Question: I have a problem in Opera Mobile browser which is failing to display jQuery dialog icons. This is how this looks like:

As you can see, icon left from error, which should be close button (x) is missing, as well as the icon in the "OK" button. Also, "Automatic" button in the background (lower right part of the screenshot) also lacks its icon.
Any idea what might be the problem, having in mind that this is only happening with Opera?
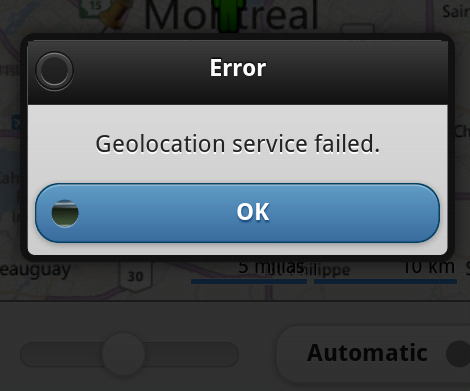
Answer: I found the solution. When I was downloading jQuery Mobile files, I thought I only needed js and css files, but it turned out that there is a folder named "Images" which contains all jQuery Mobile icons :)
To conclude, don't download only js and css files, download and deploy the whole zip file!